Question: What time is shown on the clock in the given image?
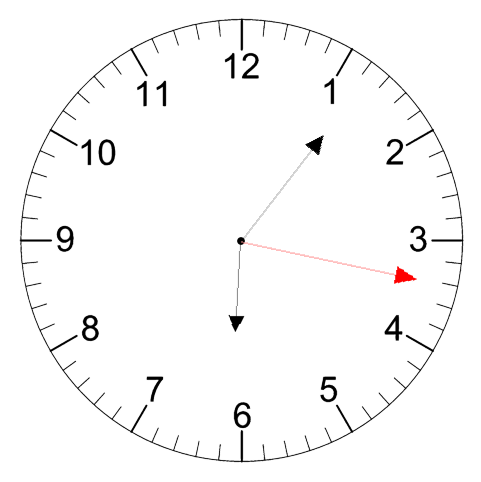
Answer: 06:06:17